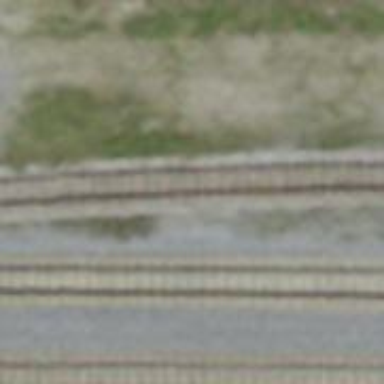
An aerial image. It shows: Narrow-gauge railway with electrified contact line.